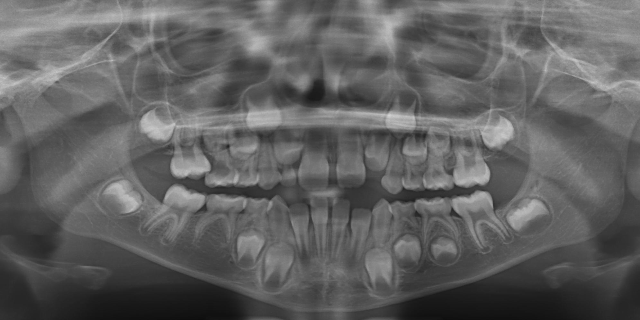
child